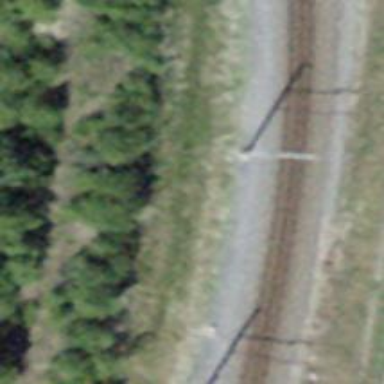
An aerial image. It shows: Catenary mast for power lines.